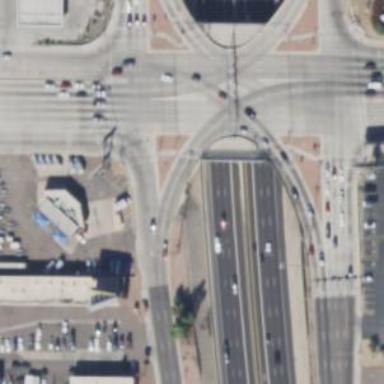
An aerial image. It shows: Secondary link road crossing over bridge.